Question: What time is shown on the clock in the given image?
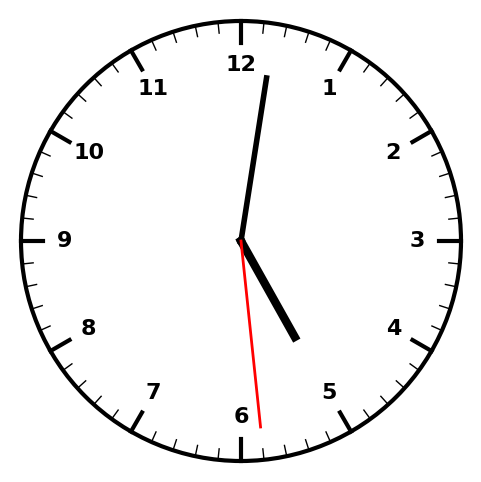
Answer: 05:01:29